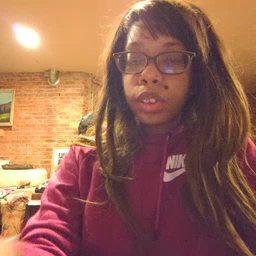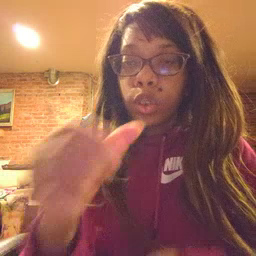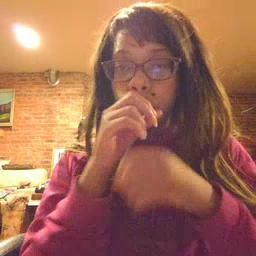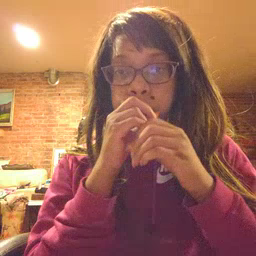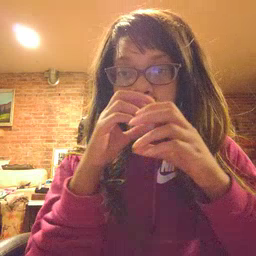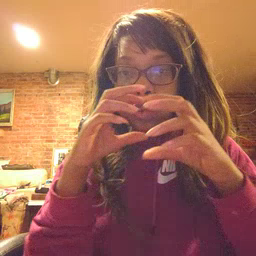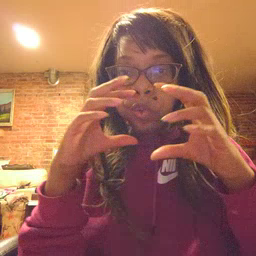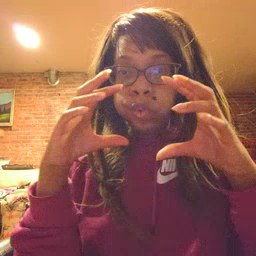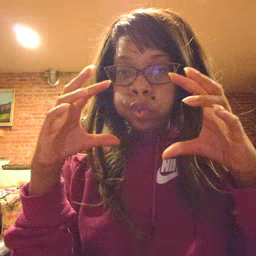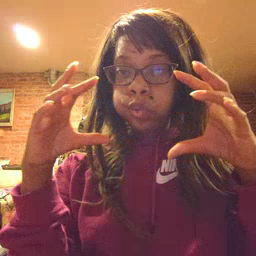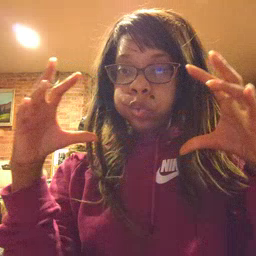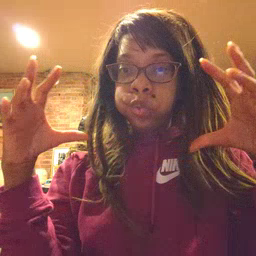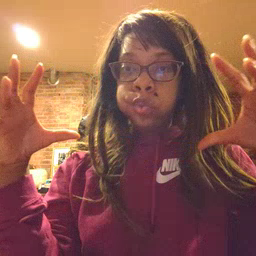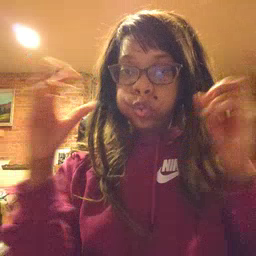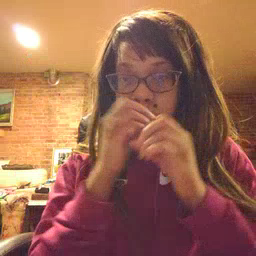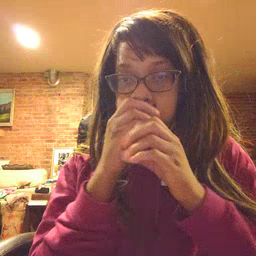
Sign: balloon